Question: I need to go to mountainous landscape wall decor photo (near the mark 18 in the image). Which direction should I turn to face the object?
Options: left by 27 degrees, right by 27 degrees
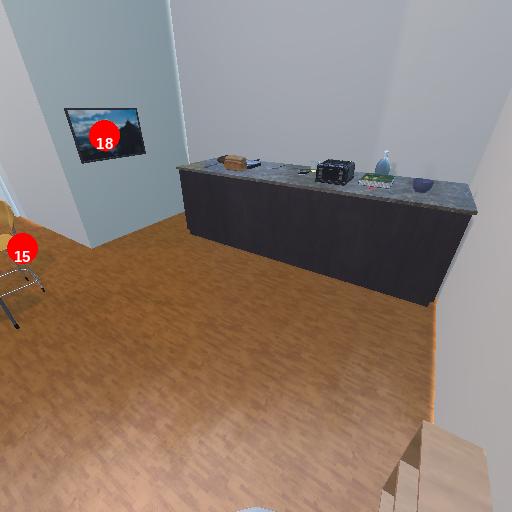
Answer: left by 27 degrees